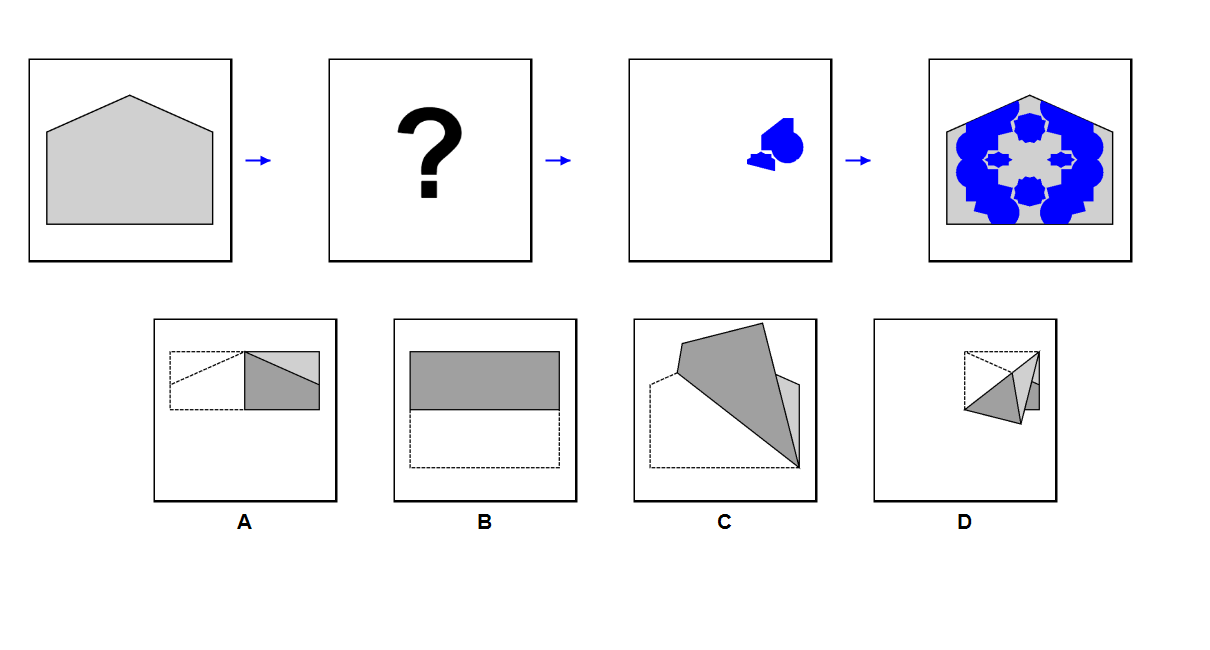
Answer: C